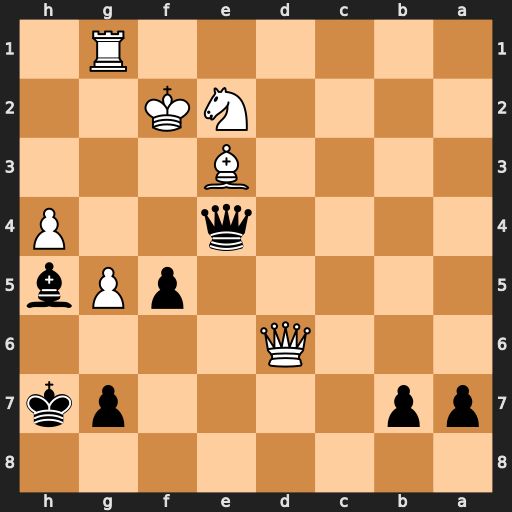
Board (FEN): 8/pp4pk/3Q4/5pPb/4q2P/4B3/4NK2/6R1
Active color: b
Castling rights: -
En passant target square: -
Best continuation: Qf3+ Ke1 Qxe2#